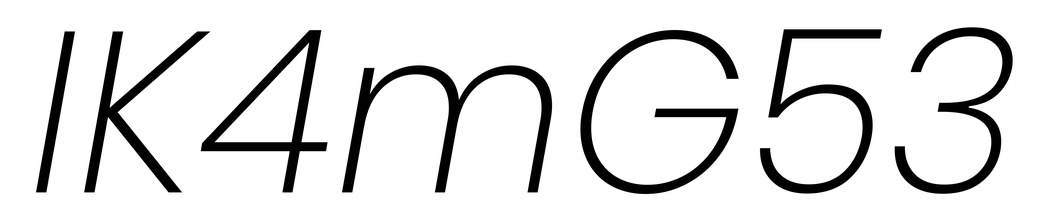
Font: Poppins-ExtraLightItalic